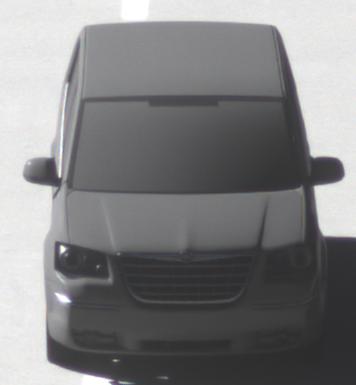
Make: Chrysler
Model: Grand Voyager 3.8
Detailed model: Grand Voyager
Model produced from: 2008/03
Model produced until: 2010/12
Doors: 5
Color: gray
Road condition: dry road
Daytime: morning or afternoon
Contrast: high contrast